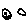
Label: smiley face